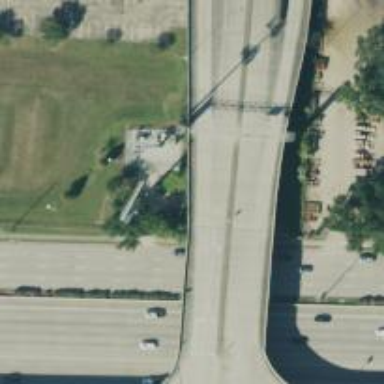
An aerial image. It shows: Viaduct bridge over motorway link.